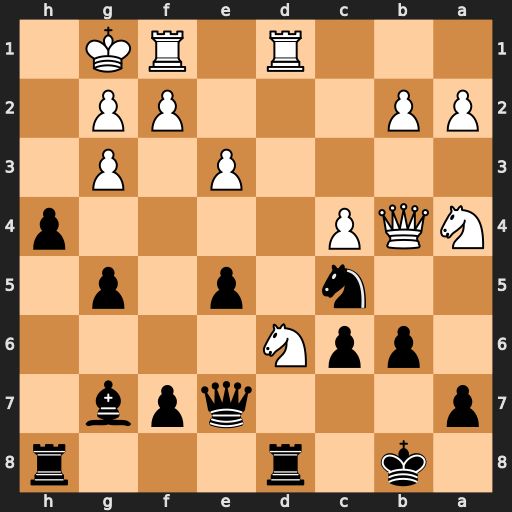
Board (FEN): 1k1r3r/p3qpb1/1ppN4/2n1p1p1/NQP4p/4P1P1/PP3PP1/3R1RK1
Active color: b
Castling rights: -
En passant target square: -
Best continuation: Nxa4 Qxa4 Rxd6 Rxd6 Qxd6